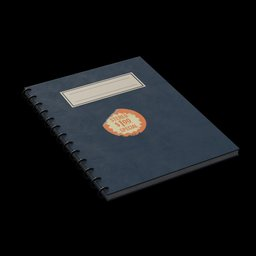
Label: tools